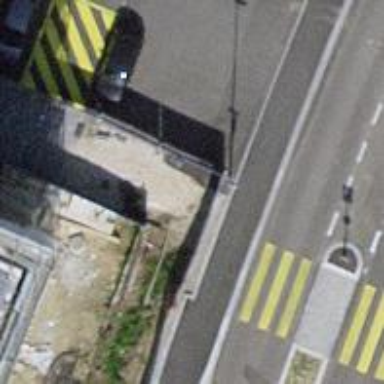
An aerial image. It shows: Bus stop with sheltered platform for public transport.